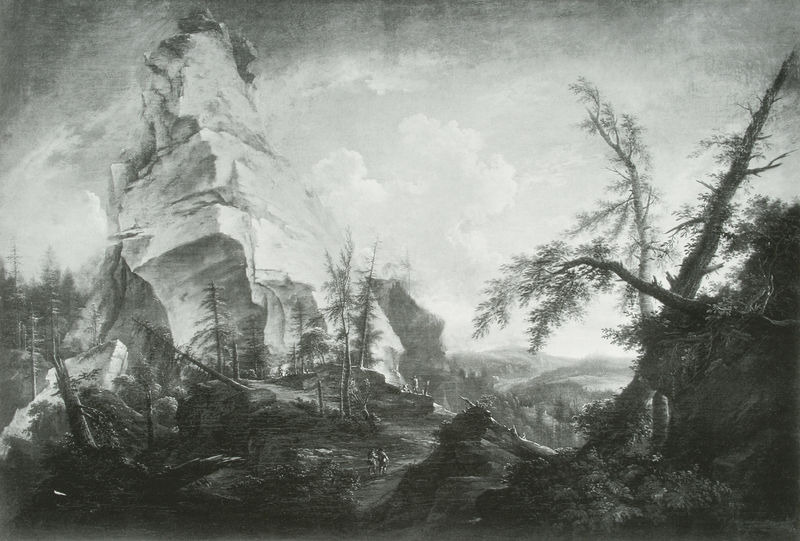
Titel: Der Lilienstein
Künstler: Johann Alexander Thiele
Standort: verbrannt
Institution: verbrannt
Schlagwörter: baum, berg, blätter, dunkel, felsen, gestein, gewitter, himmel, laub, mann, weiß, wolken, baumstämme, bäume, landschaft, menschen, äste, grau, hintergrund, licht, männer, schwarz, skizze, zeichnung, weg, wolke, leute, stein, steine, tod, ebene, ferne, hügel, natur, stamm, weite, büsche, gebüsch, personen, schräg, tal, wald, papier, düster, berge, fels, felswand, gebirge, gipfel, grafik, graphik, kahl, schlucht, steil, figuren, romantik, tannen, katastrophe, staffage, sturm, stämme, unwetter, wild, spitz, klippe, foto, panorama, wurzel, abbruch, wälder, radierung, bleistift, fichte, nadelbaum, tanne, kopie, bleistiftzeichnung, kaputt, sterben, romantisch, wanderer, dramatisch, nadelbäume, maum, baumstumpf, verwüstung, umgestürzt, menschne, bruch, äume, llandschaft, entwurzelt, felsformation, bäme, abgestorben, waldsterben, drammatisch, rmaontik, windbruch, tanen, gestürtzt, wiöd, todholz, bergfels